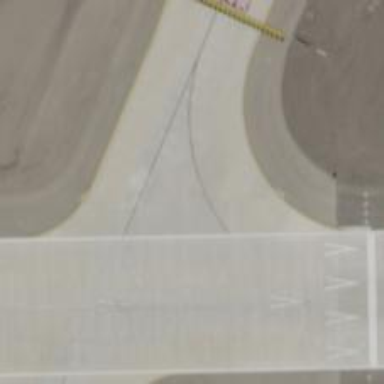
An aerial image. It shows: View of taxiway at the airport.